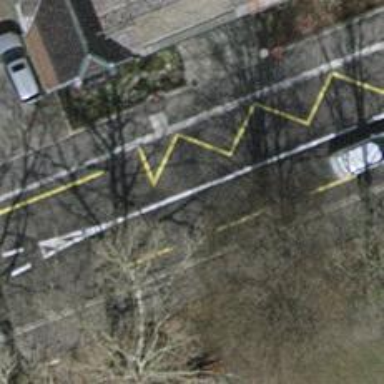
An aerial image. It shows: Trolleybus stop position for public transport.